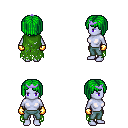
a pixel art fantasy rpg character, female body template, dark elf, purple skin, green tattered cape, teal pants, green pageboy hairstyle, purple tiara, gold gloves, four views (front, back, left, right), 2x2 character sprite sheet, small pixel art, hard edges, no anti-aliasing